Question: I have a movie clip named circle_mc(see the image on the link below) and a mask object(movie clip) which determines visible area of the circle. User can change the portion which is visible (extend the red area and make it red+blue, gray area is invisible). I need to find proportion of visible area to invisible area (red+blue/gray) so that I can calculate angle.

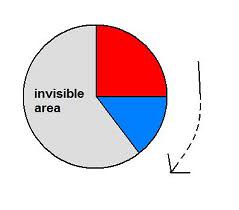
Answer: <URL> is a working example of a formula.